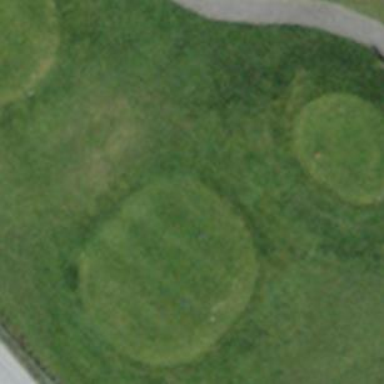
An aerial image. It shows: Grass area designated as golf tee.